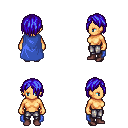
a pixel art fantasy rpg character, female body template, human, tanned skin, blue cape, metal pants, blue bangs hairstyle, maroon shoes, four views (front, back, left, right), 2x2 character sprite sheet, small pixel art, hard edges, no anti-aliasing